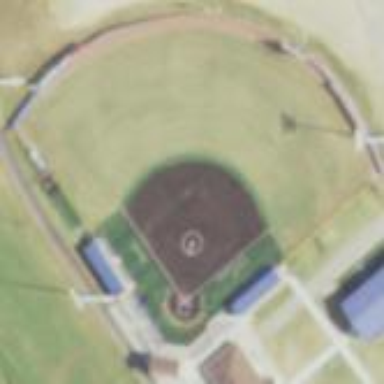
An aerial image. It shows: Softball pitch for leisure and sport activities.